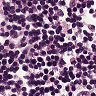
Metastatic tissue present: no